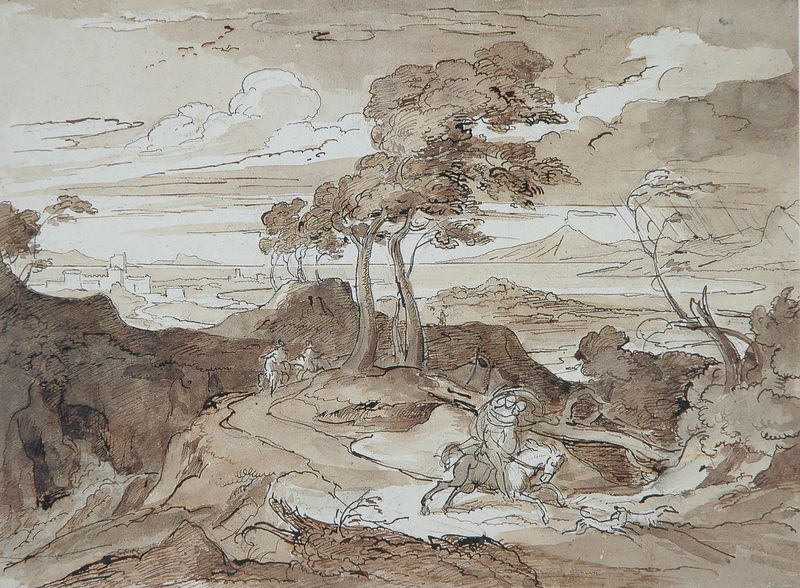
Titel: Küstenlandschaft im Sturm mit Reiter
Künstler: Joseph Anton Koch
Standort: München
Institution: Staatliche Graphische Sammlung
Schlagwörter: baum, berg, blätter, dunkel, felsen, gewitter, himmel, laub, mann, meer, schatten, wasser, weiß, wolken, aquarell, baumstämme, bäume, landschaft, menschen, ocker, stadt, ufer, äste, bewegung, braun, frau, grau, hell, hintergrund, licht, männer, schwarz, skizze, strasse, zeichnung, gras, hund, hunde, tiere, weg, wolke, beige, steine, baumstamm, ebene, ferne, gräser, horizont, häuser, hügel, natur, vögel, weite, wind, büsche, flachland, gebüsch, pfad, rauch, sonne, sträucher, wege, boden, familie, paar, personen, blatt, pflanzen, tal, wald, pferd, pferde, reiter, turm, kohl, bewölkt, hufe, mähne, reiten, ritt, schweif, küste, papier, umarmung, italien, ort, abhang, laufen, berge, fels, gebirge, hang, dorf, mauer, grafik, graphik, monochrom, wasserfarbe, berglandschaft, linien, schlucht, sepia, hafen, sturm, wetter, baumkrone, silouette, striche, zinnen, flucht, ortschaft, regen, laviert, tusche, burg, türme, strahlen, vulkan, himmeö, kohle, festung, schwarm, schraffur, radierung, stich, schwarzweiß, bleistift, entwurf, jagd, schimmel, hufen, tinte, landschaftsbild, hügelig, ross, verfolgung, stadtmauer, strassse, rösser, maria, tempo, jagdt, galopp, hügelkette, vesuv, tuschzeichnung, tuschezeichnung, hecken, linmien, sahne, eile, dof, windhunde, vogelzug, verfolger, vesus, verffolgung, sitrum